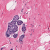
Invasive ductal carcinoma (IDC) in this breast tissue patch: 0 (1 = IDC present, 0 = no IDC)